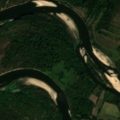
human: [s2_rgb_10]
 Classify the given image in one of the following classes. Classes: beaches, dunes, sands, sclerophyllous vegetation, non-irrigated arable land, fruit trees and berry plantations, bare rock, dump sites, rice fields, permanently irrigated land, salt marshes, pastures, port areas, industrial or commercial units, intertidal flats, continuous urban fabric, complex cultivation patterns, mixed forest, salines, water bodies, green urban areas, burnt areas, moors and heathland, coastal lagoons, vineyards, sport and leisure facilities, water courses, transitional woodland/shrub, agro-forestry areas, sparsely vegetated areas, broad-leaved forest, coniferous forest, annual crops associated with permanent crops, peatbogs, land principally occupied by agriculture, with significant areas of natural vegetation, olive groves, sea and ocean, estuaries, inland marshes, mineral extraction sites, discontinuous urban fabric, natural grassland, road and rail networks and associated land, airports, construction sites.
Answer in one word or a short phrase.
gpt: complex cultivation patterns, land principally occupied by agriculture, with significant areas of natural vegetation, broad-leaved forest, transitional woodland/shrub, water courses